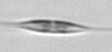
Label: Cylindrotheca